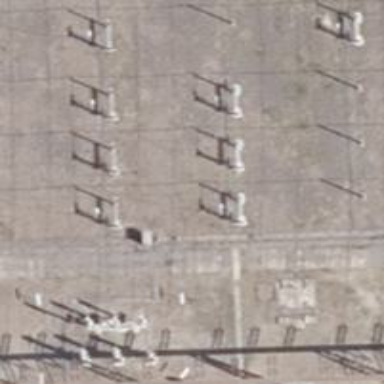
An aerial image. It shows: Busbar power line with 3 cables.